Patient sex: M
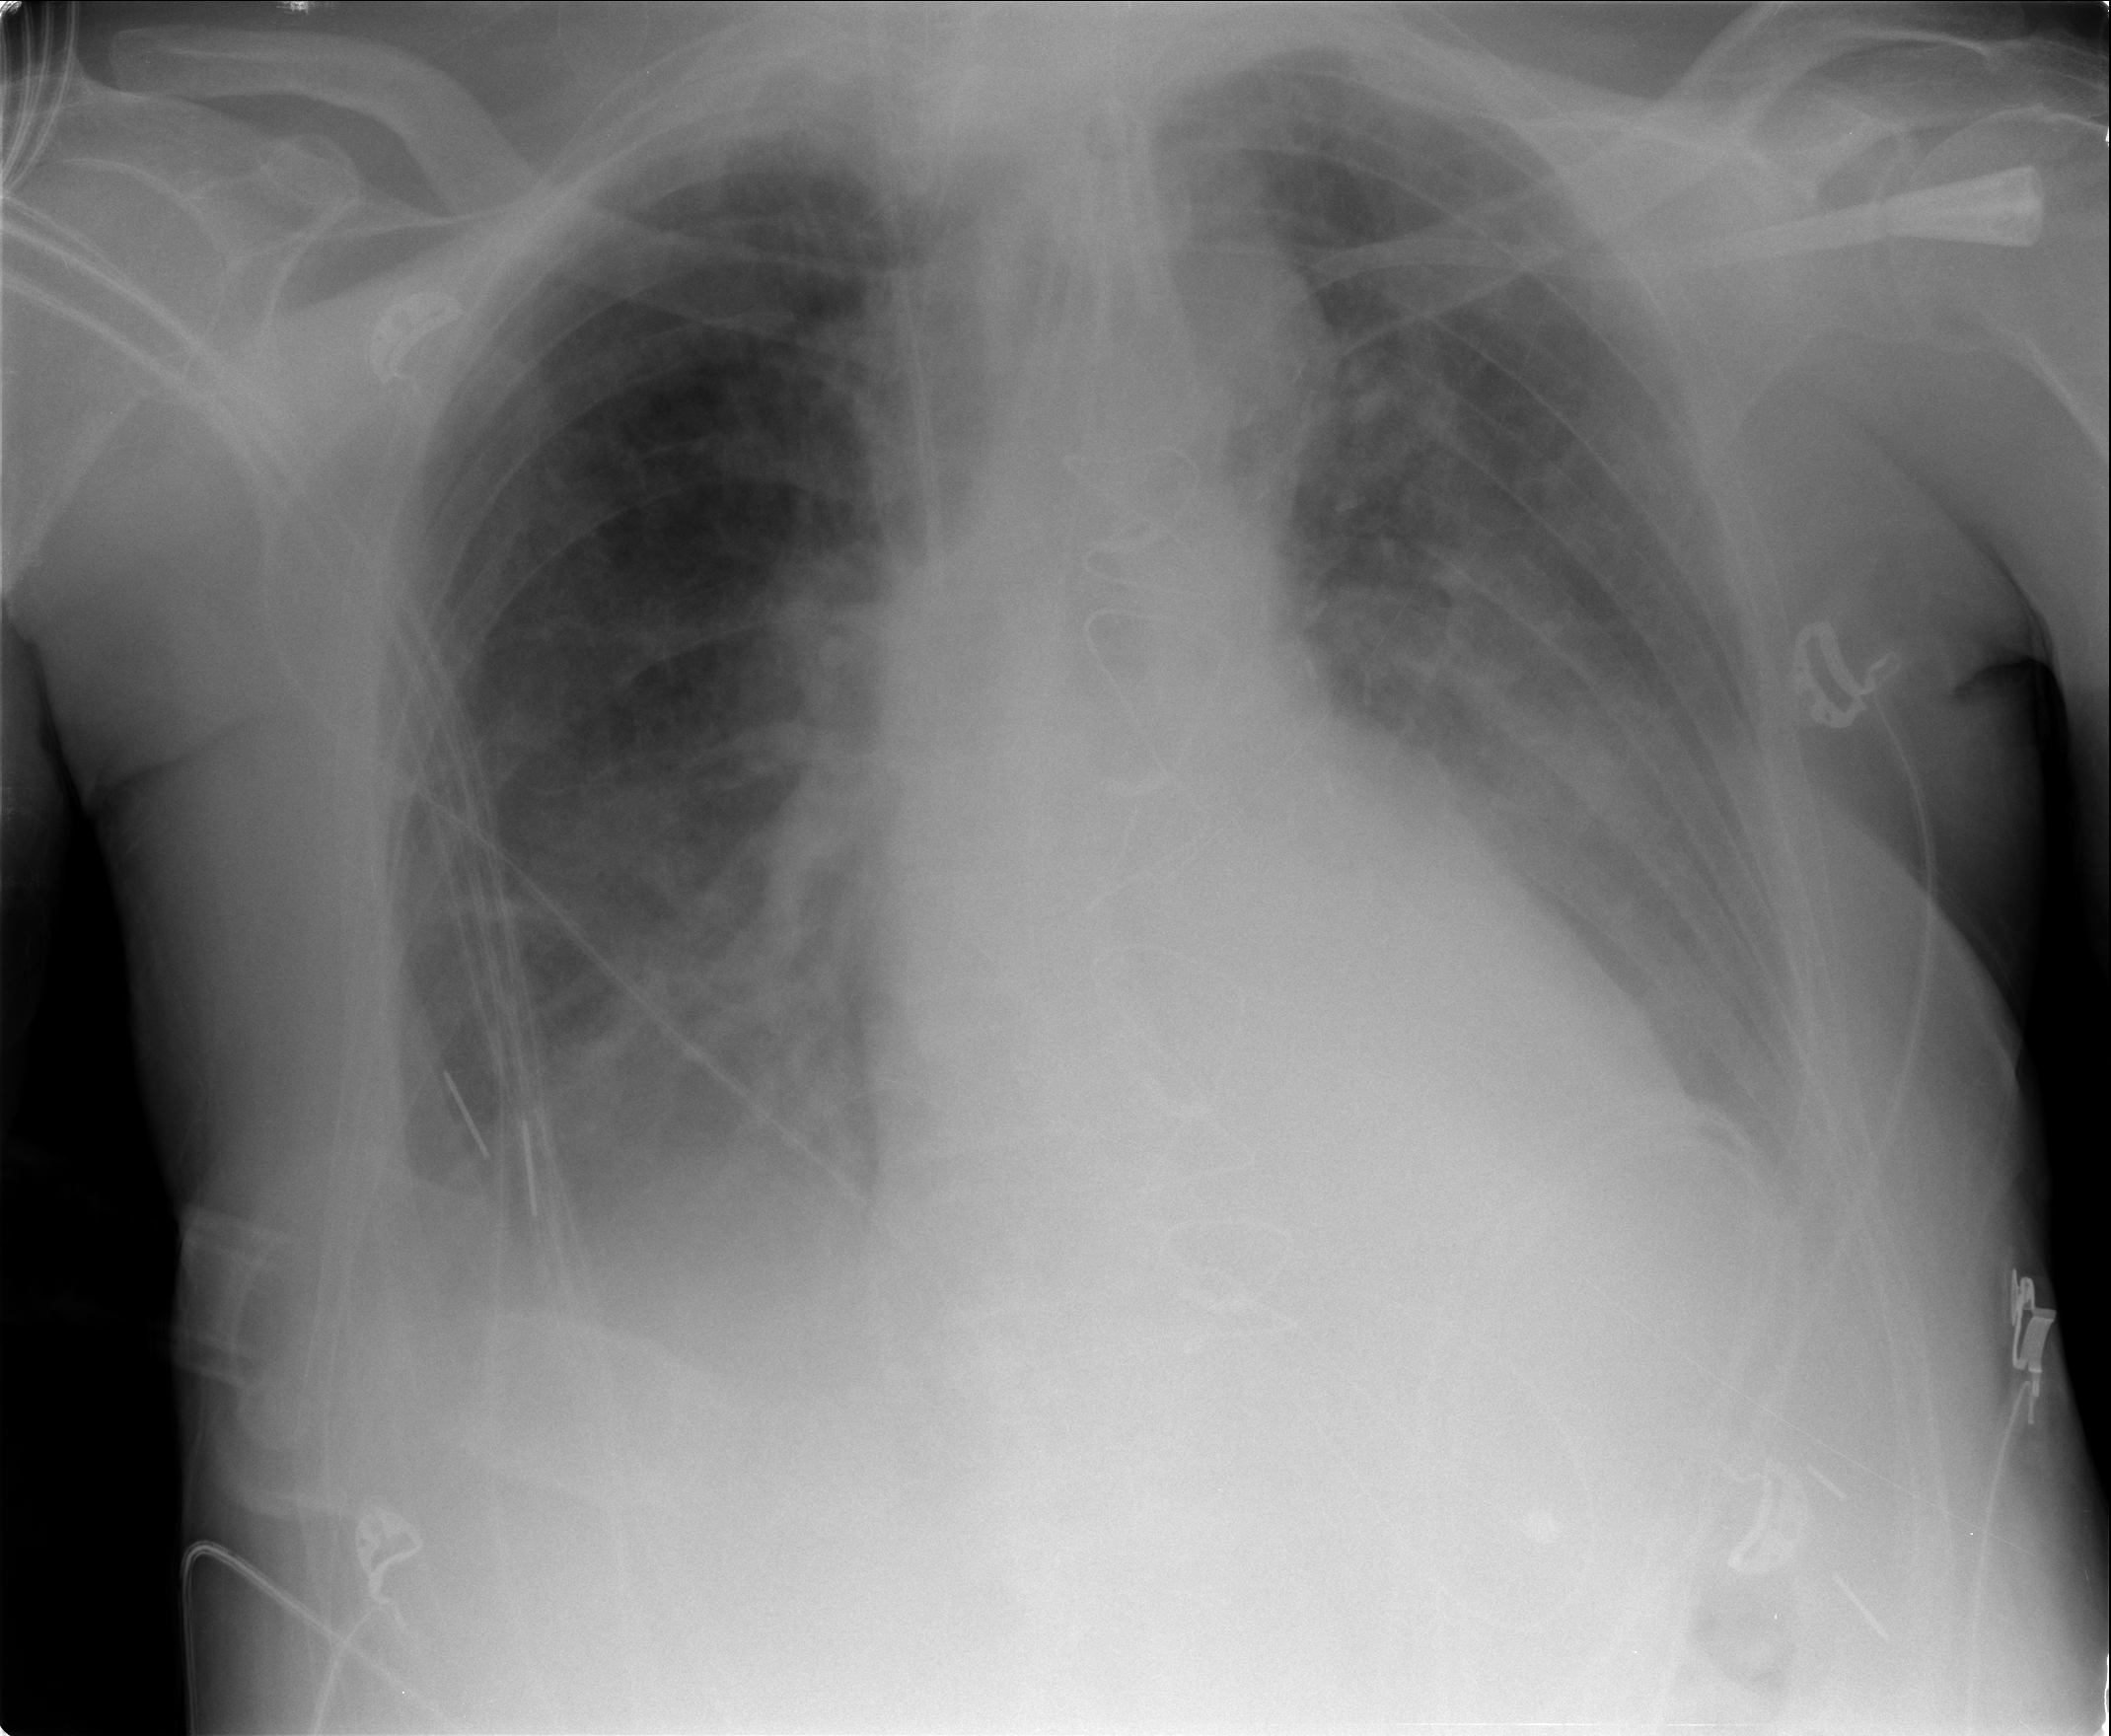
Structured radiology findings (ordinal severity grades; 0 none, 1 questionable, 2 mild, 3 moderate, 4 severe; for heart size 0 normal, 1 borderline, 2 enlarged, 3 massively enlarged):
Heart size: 1
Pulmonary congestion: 2
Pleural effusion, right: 2
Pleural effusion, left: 2
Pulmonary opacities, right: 2
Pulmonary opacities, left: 2
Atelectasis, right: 2
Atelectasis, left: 2